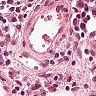
Metastatic tissue present: no